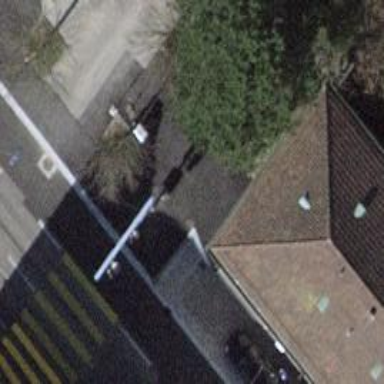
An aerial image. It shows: Footway covered by colonnade.